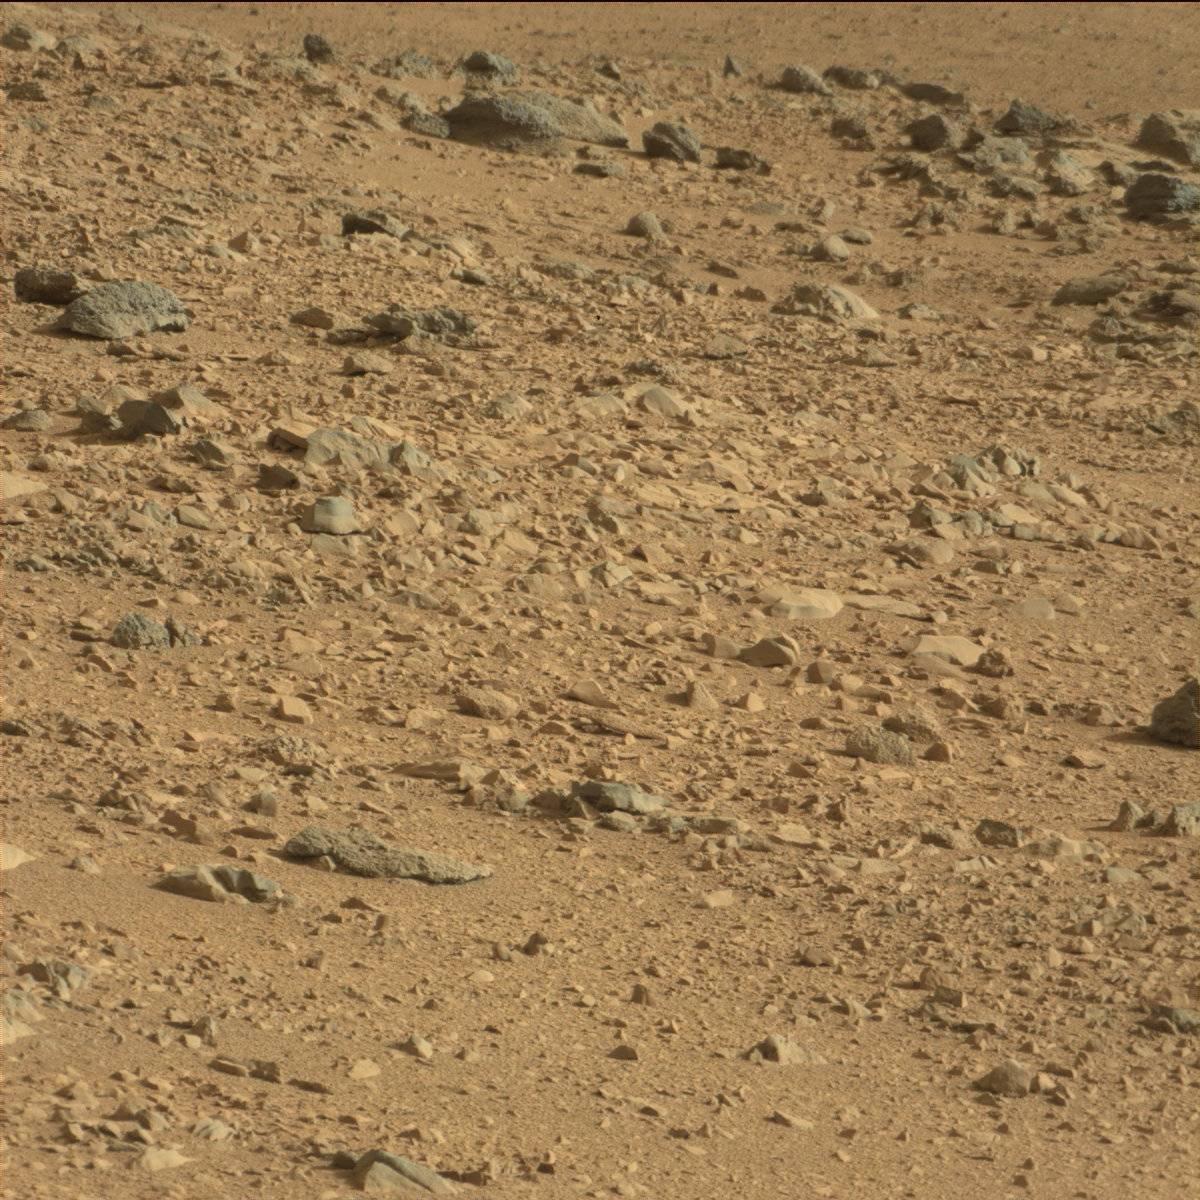
Terrain classes present: Bedrock, Rock, Sand / Soil